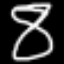
Label: hourglass